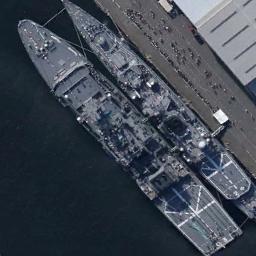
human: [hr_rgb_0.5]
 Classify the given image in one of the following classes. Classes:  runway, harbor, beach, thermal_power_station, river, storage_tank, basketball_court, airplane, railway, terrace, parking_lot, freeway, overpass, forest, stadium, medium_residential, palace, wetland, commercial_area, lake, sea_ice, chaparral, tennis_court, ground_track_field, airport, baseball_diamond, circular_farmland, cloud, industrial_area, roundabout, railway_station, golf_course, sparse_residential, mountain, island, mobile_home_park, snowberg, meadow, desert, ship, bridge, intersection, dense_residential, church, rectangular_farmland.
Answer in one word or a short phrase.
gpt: ship